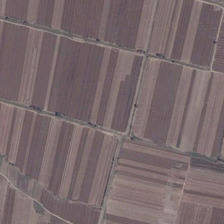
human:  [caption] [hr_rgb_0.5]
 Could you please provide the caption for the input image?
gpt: this is a land .

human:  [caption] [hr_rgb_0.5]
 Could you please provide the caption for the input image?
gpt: it is brown and light brown .

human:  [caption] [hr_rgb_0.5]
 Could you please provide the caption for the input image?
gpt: many pieces of yellow farmlands are orderly together .

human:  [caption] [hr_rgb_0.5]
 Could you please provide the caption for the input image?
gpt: many pieces of yellow farmlands are orderly together .

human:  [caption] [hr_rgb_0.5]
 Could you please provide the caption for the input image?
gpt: this is a land .